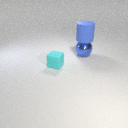
small cyan rubber cube in front of large blue metal sphere